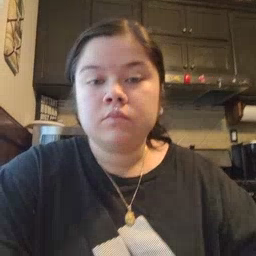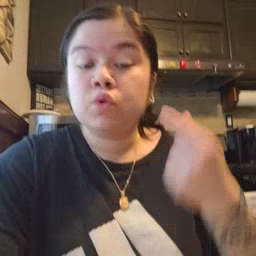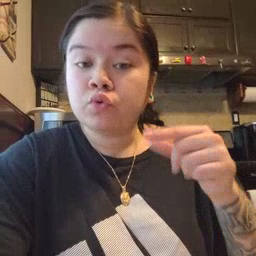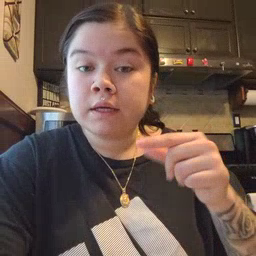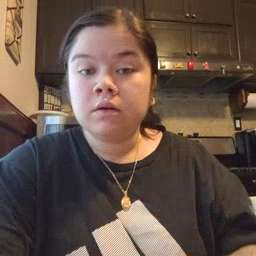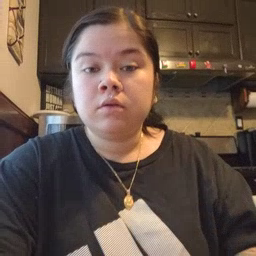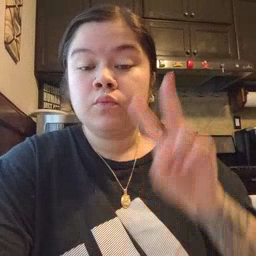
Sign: green